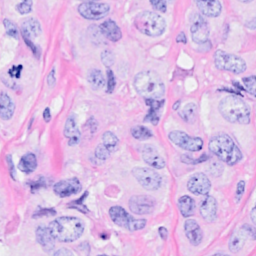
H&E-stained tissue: Breast